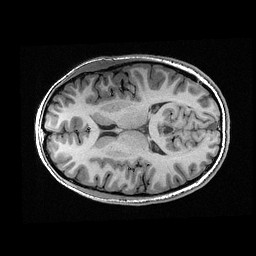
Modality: T1w
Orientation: axial
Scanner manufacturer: ge
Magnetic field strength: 3 T
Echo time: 0.00318 s